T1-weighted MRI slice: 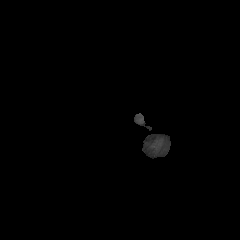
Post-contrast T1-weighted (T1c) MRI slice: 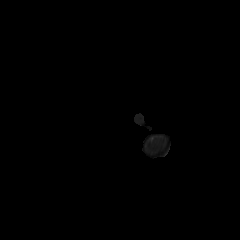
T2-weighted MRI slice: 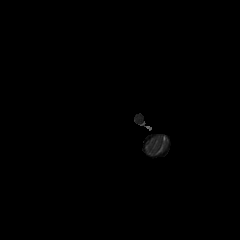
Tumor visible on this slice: no